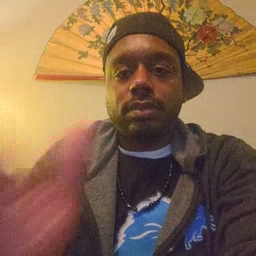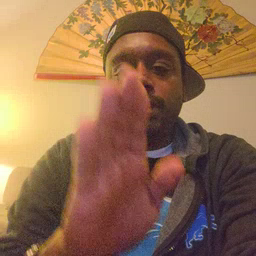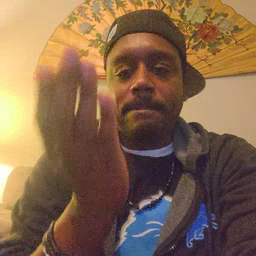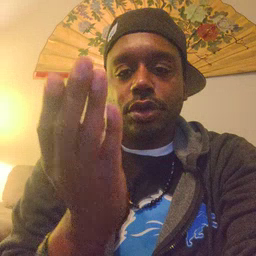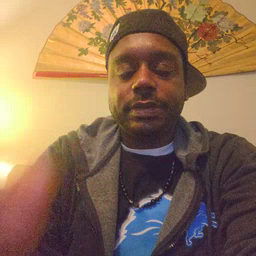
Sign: book